Question: I have a view model:
'''
public class ObjectiveVM
{
public DateTime DatePeriod { get; set; }
public IList<ObList> obList { get; set; }
public class ObList
{
public int ObjectiveId { get; set; }
public int AnalystId { get; set; }
public string Title { get; set; }
public string Description { get; set; }
public string AnalystName { get; set; }
public bool Include { get; set; }
}
}
'''
The view model is populated in the controller, and has the information I need:

How, in my view, do I access the DisplayName for the table headers:
'''
@model IEnumerable<Objectives.ViewModels.ObjectiveVM>
...
...
<th>
@Html.DisplayNameFor(model => model.ObList.Include)
</th>
'''
when trying above, I get the error:
''ObList': cannot reference a type through an expression; try 'Objectives.ViewModels.ObjectiveVM.ObList' instead'
I also tried:
'''
@model Objectives.ViewModels.ObjectiveVM
'''
...but again received the error:
'''
'ObList': cannot reference a type through an expression; try 'Objectives.ViewModels.ObjectiveVM.ObList' instead
'''
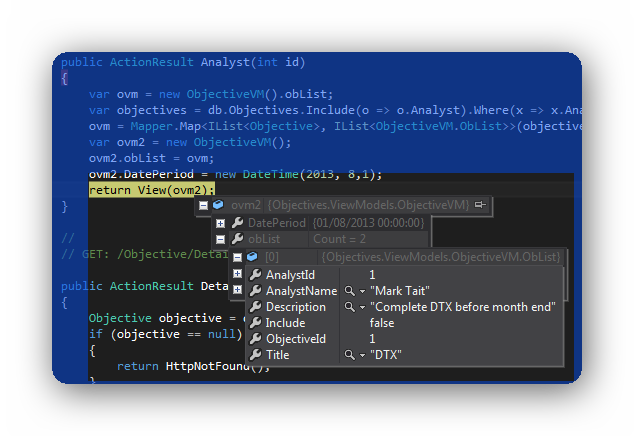
Answer: Note that 'ObList' (with capital O) is a nested class. 'DisplayNameFor' however expects some member of existing instance of a type to operate with. Member that you are probably trying to address is 'obList', so here is how to call its 'Include' property:
'''
@Html.DisplayNameFor(model => model.obList[0].Include)
'''